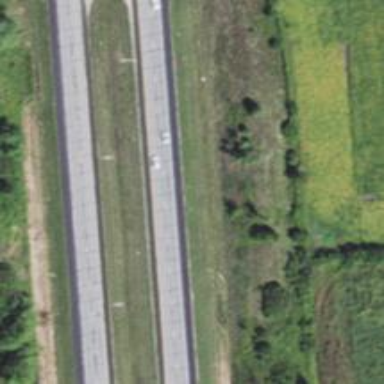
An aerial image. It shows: Motorway link.